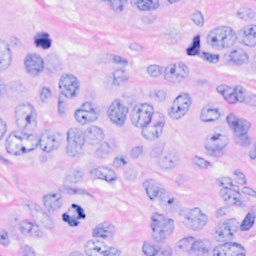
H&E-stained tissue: Breast